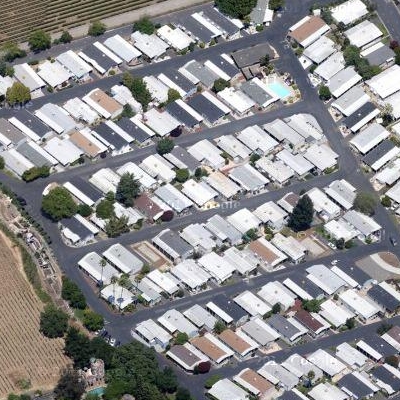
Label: fResident